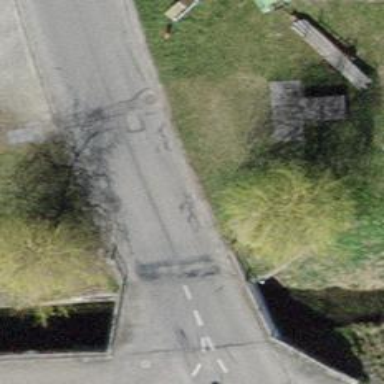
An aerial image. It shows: Bench for seating.